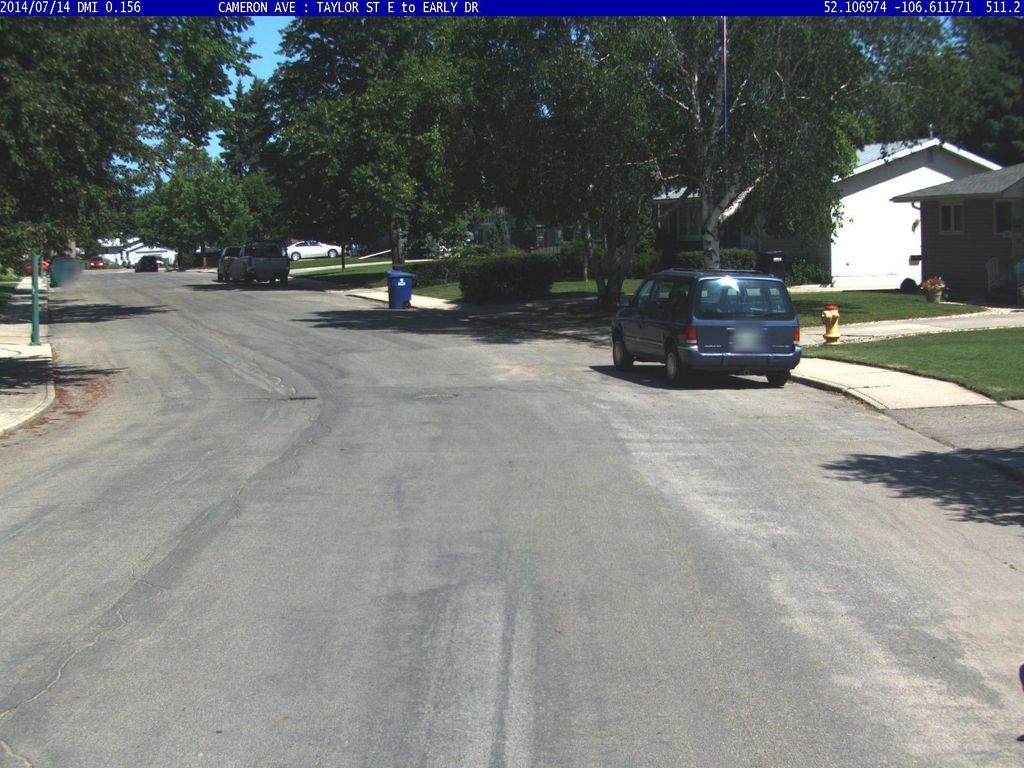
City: saskatoon